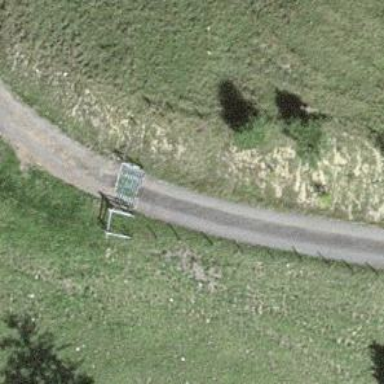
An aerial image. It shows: Cattle grid.